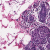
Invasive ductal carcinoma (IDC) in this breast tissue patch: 0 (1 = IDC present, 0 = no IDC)